I will show an image sequence of human cooking. I have annotated the images with numbered circles. Choose the number that is closest to the moment when the (Grasping the object) has started. You are a five-time world champion in this game. Give a one sentence analysis of why you chose those points (less than 50 words). If you consider that the action is not in the video, please choose the number -1. Provide your answer at the end in a json file of this format: {"points": []}
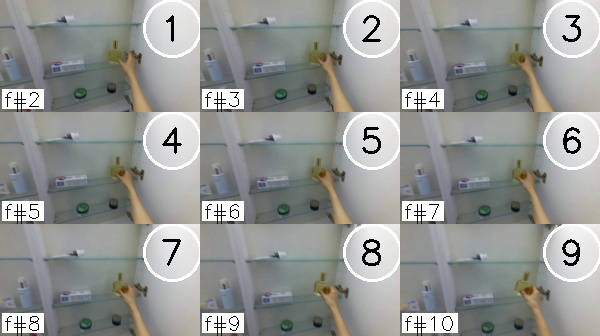
Frame 3 shows the clearest moment of hand-object contact.
{"points": [3]}